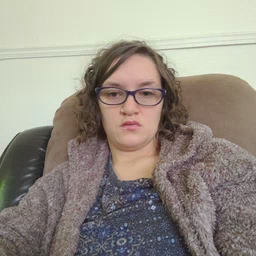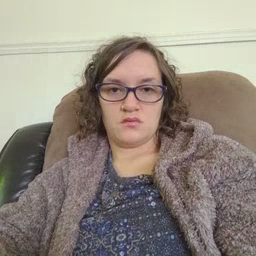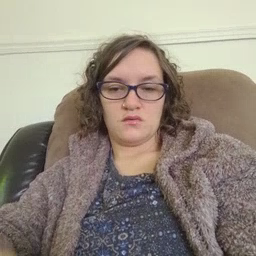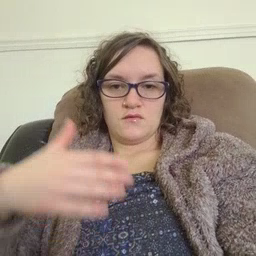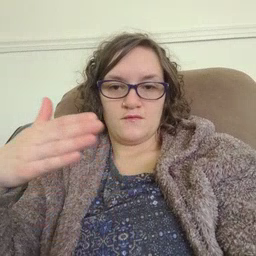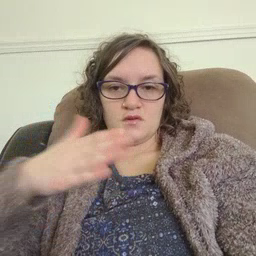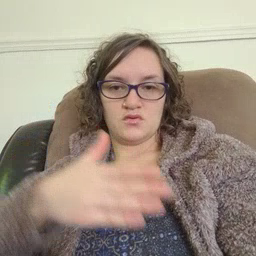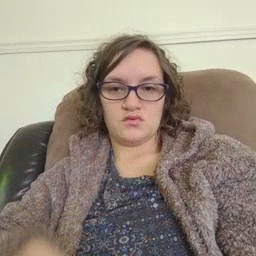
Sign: fish